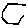
Label: hexagon